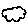
Label: cloud